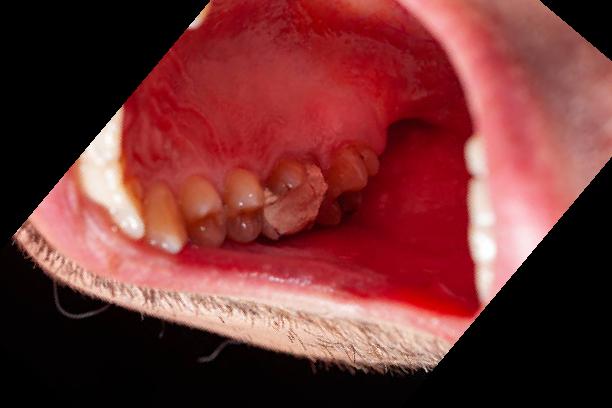
Condition: Gingivitis